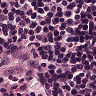
Metastatic tissue present: no